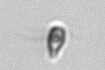
Label: Cryptophyta